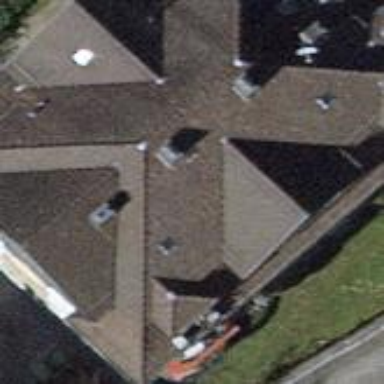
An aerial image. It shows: Building with hipped roof shape.